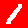
Digit: 1